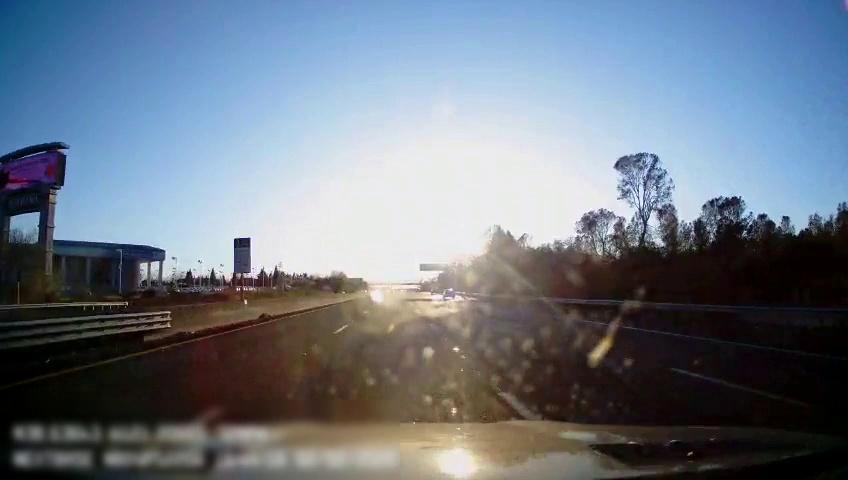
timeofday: Day
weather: Sunny
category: Drivable Space
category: Vehicles | Car
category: Lanes | Alternate Lane
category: Lanes | Alternate Lane
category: Lanes | Current Lane
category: Lanes | Current Lane
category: Lanes | Alternate Lane
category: Traffic | Signs
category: Traffic | Signs